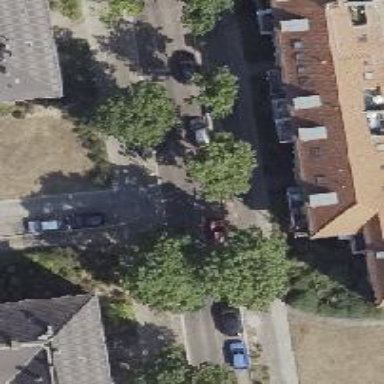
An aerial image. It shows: Living street with lane for parking on the right.